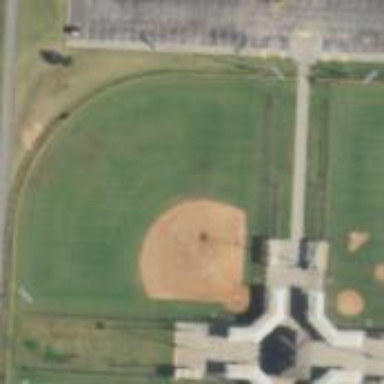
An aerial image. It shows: Baseball pitch for leisure land activities.